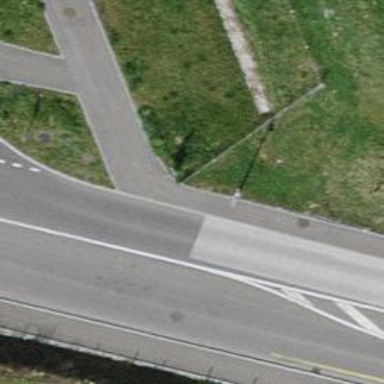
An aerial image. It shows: Platform for public transport is situated by the road.